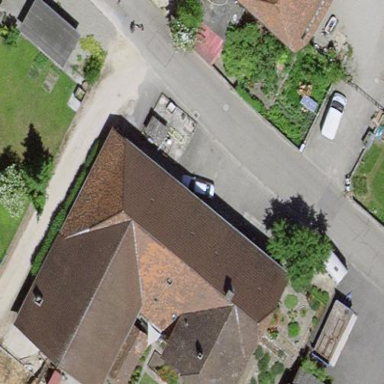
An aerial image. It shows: Farm building.